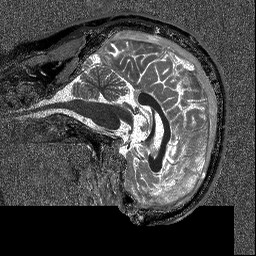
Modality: T1map
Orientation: sagittal
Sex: male